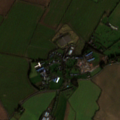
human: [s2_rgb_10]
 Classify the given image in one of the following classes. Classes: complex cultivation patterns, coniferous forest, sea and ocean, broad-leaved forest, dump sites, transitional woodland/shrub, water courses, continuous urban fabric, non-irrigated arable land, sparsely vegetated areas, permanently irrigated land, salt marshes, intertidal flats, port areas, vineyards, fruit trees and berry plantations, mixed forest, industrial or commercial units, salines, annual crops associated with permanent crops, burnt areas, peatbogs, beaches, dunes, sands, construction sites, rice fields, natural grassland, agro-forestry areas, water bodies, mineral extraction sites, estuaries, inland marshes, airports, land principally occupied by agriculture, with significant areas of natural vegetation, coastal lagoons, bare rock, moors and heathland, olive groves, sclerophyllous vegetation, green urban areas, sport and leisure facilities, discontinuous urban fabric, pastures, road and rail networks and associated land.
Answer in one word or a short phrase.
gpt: industrial or commercial units, non-irrigated arable land